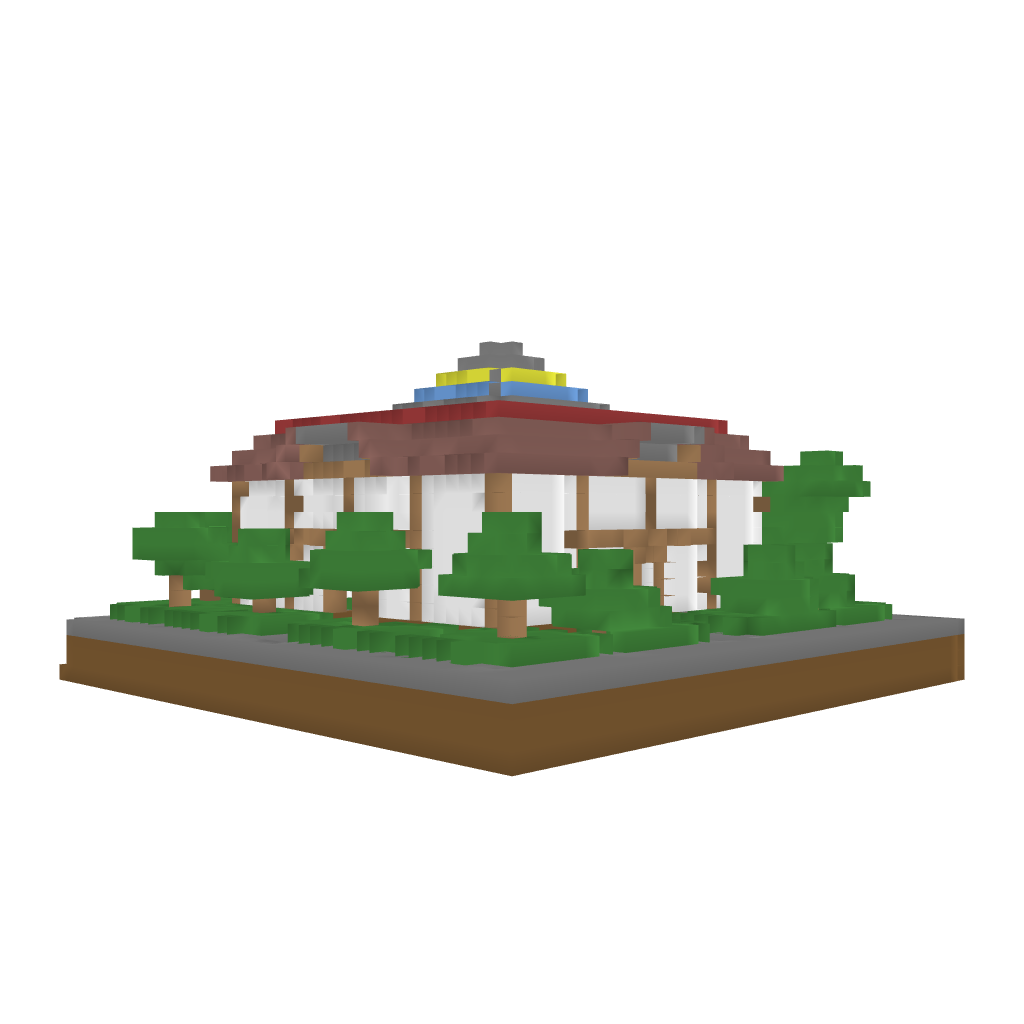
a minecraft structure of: FiretopGames Submission good quality